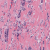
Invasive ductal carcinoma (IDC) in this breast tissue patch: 1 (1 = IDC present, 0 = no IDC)